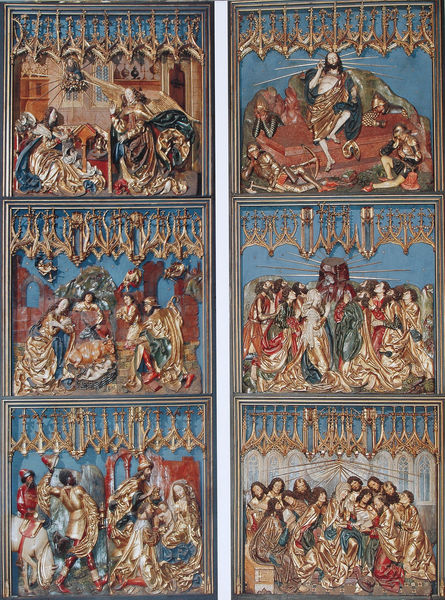
Titel: Hochaltar, Flügel-Innenseiten
Künstler: Veit Stoß
Standort: Krakau
Institution: Pfarrkirche Maria Himmelfahrt
Schlagwörter: blau, flügel, gemälde, gott, gruppe, himmel, kampf, weiß, frauen, grün, menschen, sitzen, braun, bunt, frau, holz, kleider, männer, orange, schwarz, rot, tiere, fest, hochformat, ornament, mensch, rahmen, kirche, gold, gewänder, gotik, pferd, pferde, engel, hellblau, relief, bilder, figuren, soldaten, thron, detail, verzierung, stuck, plastik, geschlossen, bemalt, religion, strahlen, waffen, schimmel, altar, hochaltar, schnitzerei, quadrate, heiligenschein, nimbus, gotisch, christus, jesus, kreuzigung, mittelalter, könige, elisabeth, armbrust, heilige, jünger, sechs, heilig, maria, anbetung, szenen, ikone, auferstehung, mittelalterlich, abbildung, altarbild, himmelfahrt, verkündigung, roben, geburt, krippe, gesprenge, retabel, flügelaltar, apostel, pfingsten, heiliger geist, bildfolge, thronen, strahlennimbus, außenflügel, marienaltar, altarflügel, cranach, taffeln, krakau, einzug in jerusalem, goldblatt, veit sto0ß, sünder, spät, sechsteilig, blaut, 6, 1500, ist mir zu klein, nichts zu sehen, sorry